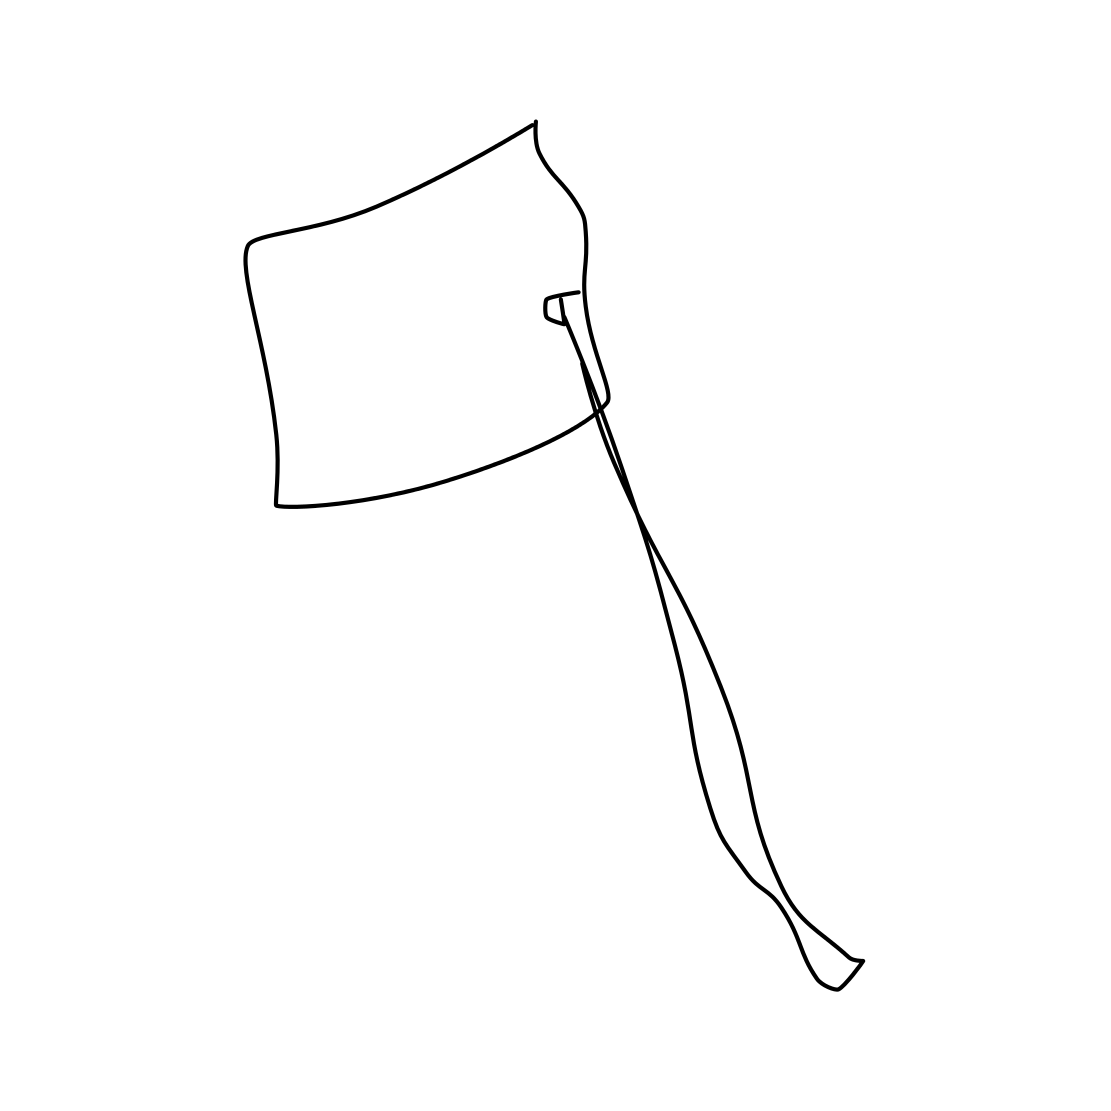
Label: axe